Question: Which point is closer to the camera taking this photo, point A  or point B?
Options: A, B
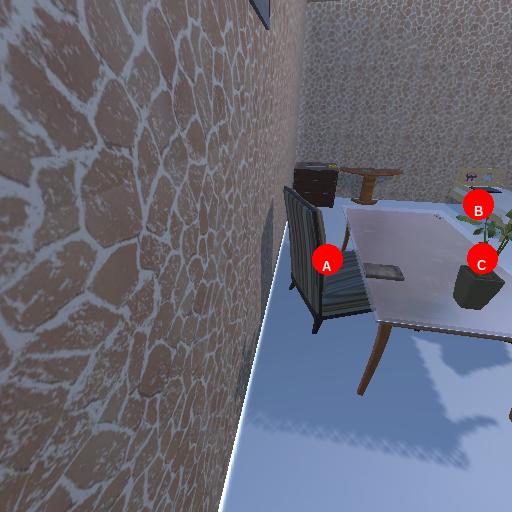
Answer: A